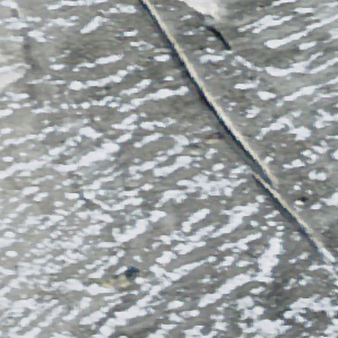
Label: other